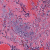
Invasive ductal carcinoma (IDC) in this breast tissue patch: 0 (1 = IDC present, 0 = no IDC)